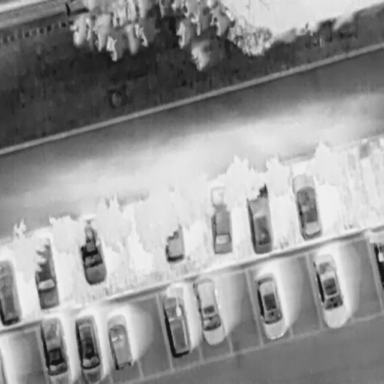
There are 30 objects shown in the infrared image, including 14 Cars, and 16 Bicycles.